Question: I am having some problems with swarmconnect and libGdx.
I have sucessfully integrated it into my game, but the HTML 5 project is not compiling.
Its is because I have imported the swarm:
'''
import com.swarmconnect.Swarm;
'''
Is there a way to import only when android is compiling and not in the other projects?
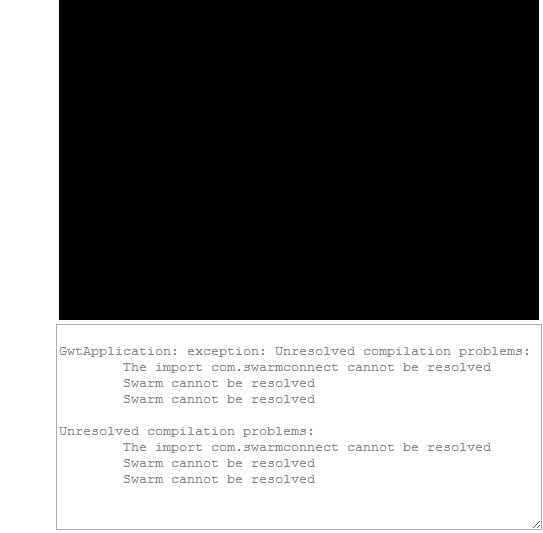
Answer: Lead Dev for Swarm here. Looks like you should be able to abstract the logic to a class that only gets loaded within Android: <URL>